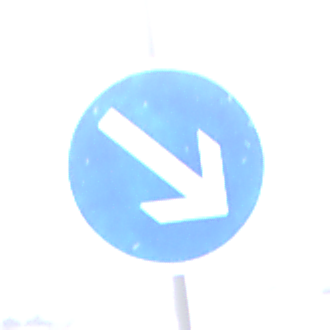
Verkehrszeichen: VorgeschriebeneVorbeifahrtRechts
Umgebung: Outdoor, Suburban
Tageszeit: Midday
Wetter: Overcast
Licht: Natural
Jahreszeit: NotSpecified
Kontrast: LowContrast